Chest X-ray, AP view. Patient: 21 years old, sex M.
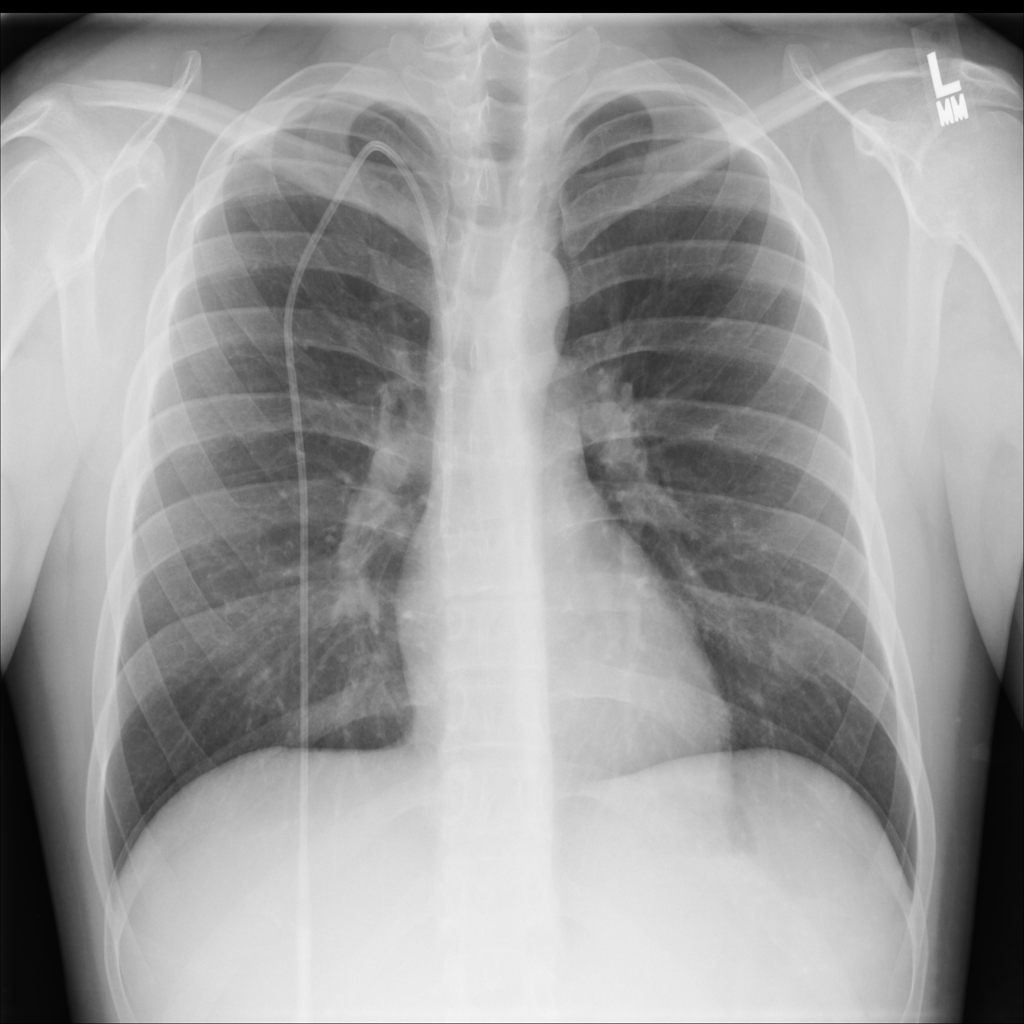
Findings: No Finding